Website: lowes
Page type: account-selection
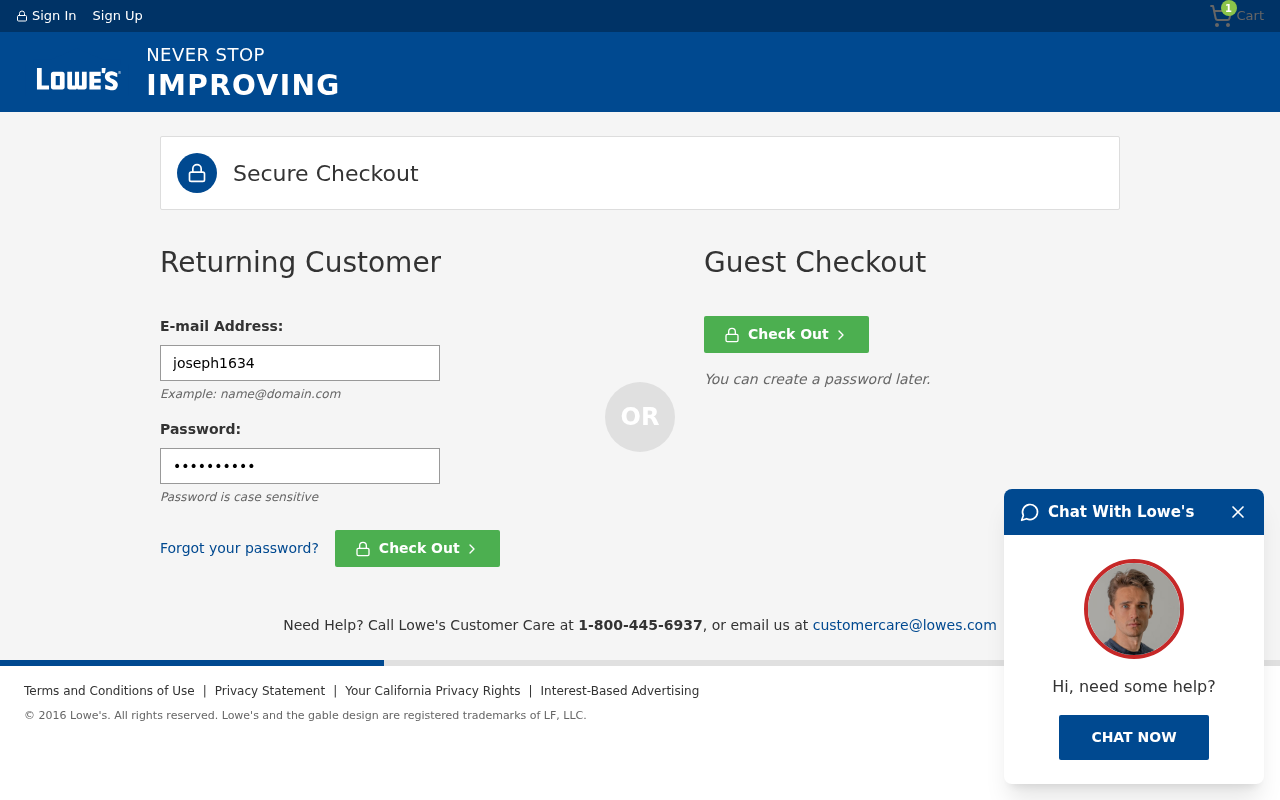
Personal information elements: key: PII_LOGIN_USERNAME
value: joseph1634
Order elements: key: ORDER_NUM_ITEMS
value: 1